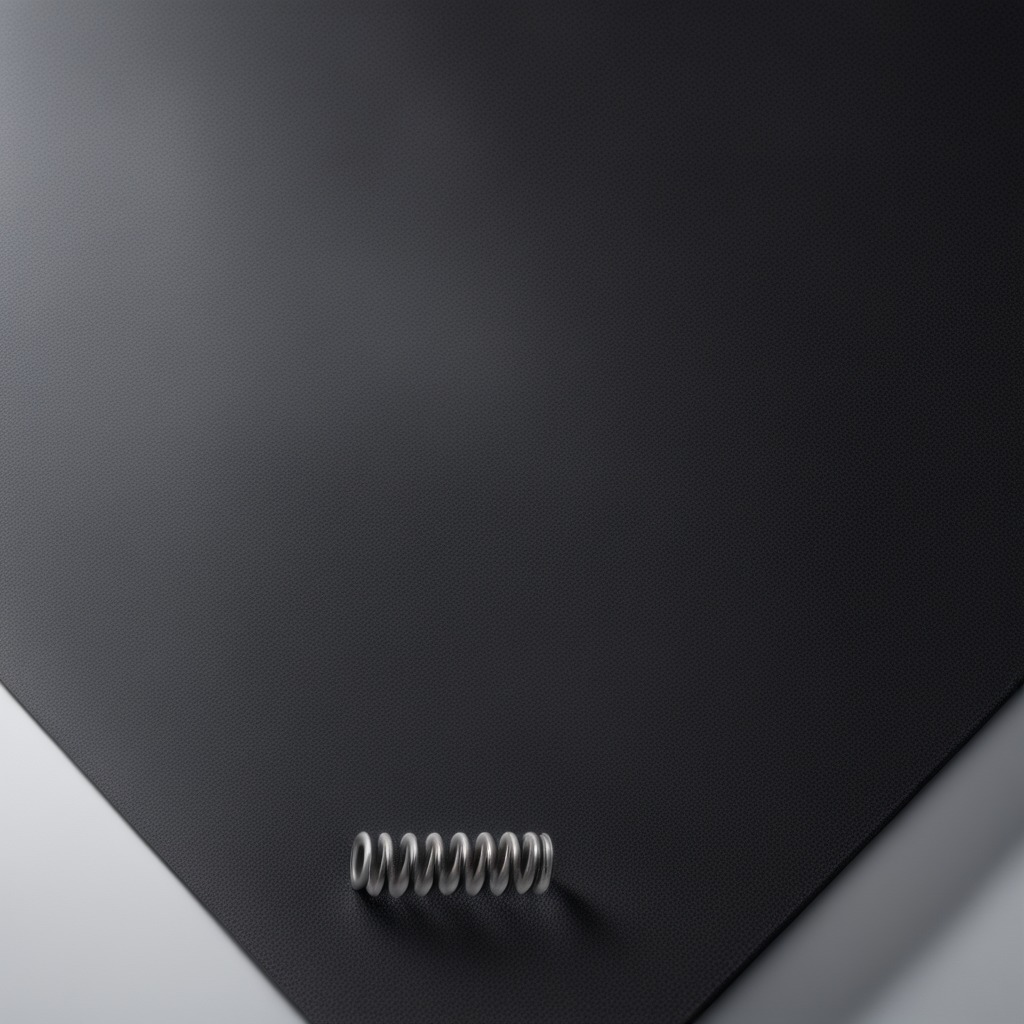
A coiled metal spring lies on a clean granite tabletop covered with a black rubber mat inside a workshop under bright overhead lighting crisp shadows high clarity worn but beneath the mat.